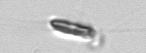
Label: Chrysochromulina